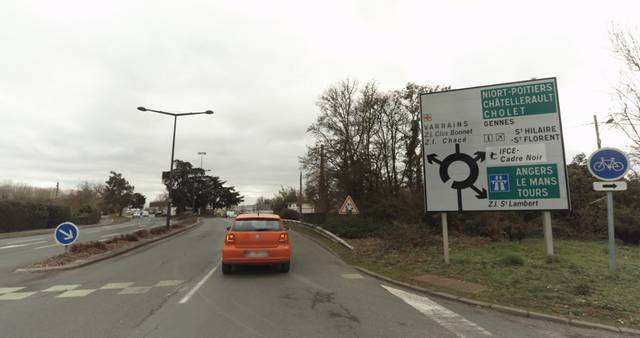
Region: France
Coordinates: 47.266, -0.09126